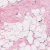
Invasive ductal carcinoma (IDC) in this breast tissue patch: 0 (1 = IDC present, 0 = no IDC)